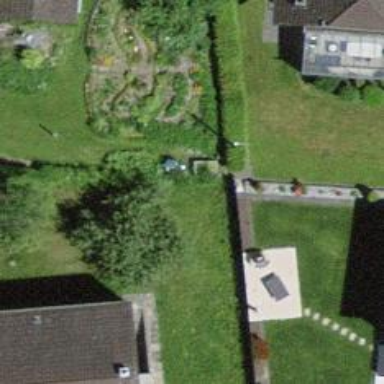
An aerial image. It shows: Hedge acting as barrier.